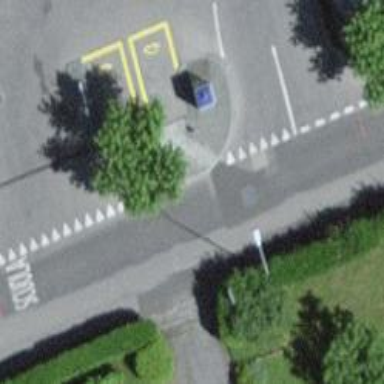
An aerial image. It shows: Charging station.